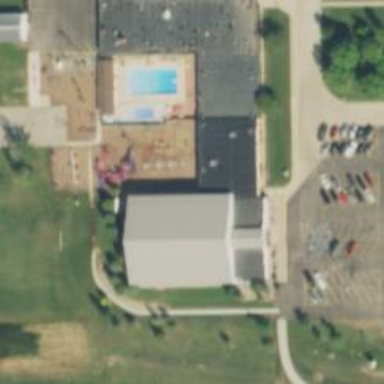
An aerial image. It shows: Fitness centre on leisure land.